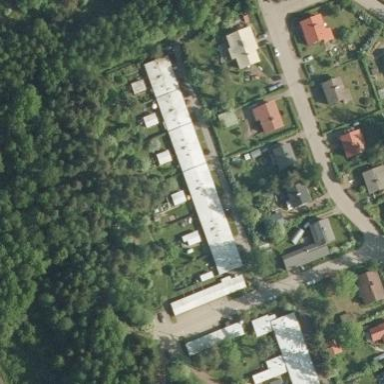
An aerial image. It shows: Terrace building.